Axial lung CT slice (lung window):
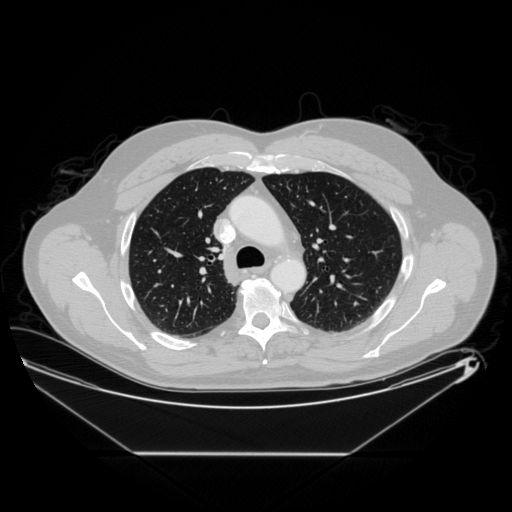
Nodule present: no